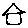
Label: house